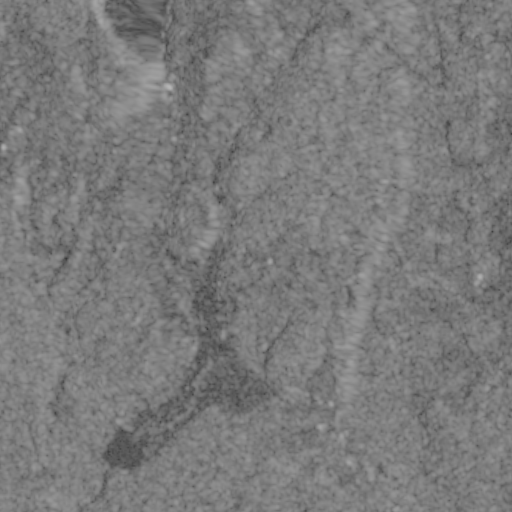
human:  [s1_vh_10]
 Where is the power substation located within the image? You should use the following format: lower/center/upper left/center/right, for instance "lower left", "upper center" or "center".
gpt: The power substation is located in the upper left of the image.
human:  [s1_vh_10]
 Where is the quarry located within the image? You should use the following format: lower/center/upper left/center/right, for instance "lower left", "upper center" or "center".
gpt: The quarry is located in the upper left of the image.
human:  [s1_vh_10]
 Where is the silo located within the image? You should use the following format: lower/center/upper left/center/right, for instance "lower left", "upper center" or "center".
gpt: The silo is located in the lower center of the image.
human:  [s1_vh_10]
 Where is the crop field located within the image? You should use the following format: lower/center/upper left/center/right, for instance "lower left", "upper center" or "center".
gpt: There is no crop field in the image.

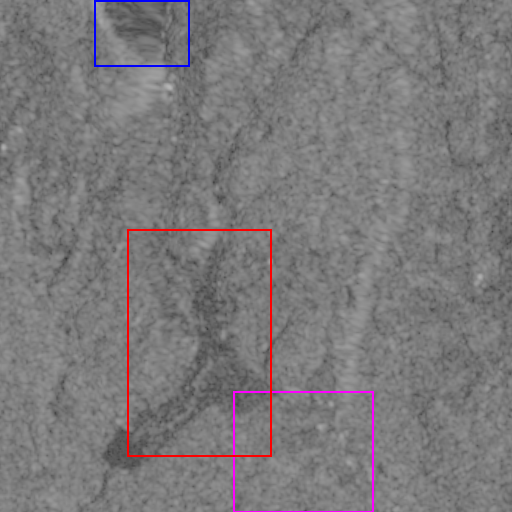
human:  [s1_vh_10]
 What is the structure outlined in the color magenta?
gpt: The structure outlined in magenta is a crop field.
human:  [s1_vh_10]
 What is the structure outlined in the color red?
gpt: The structure outlined in red is a park.
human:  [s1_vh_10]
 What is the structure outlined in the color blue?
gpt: The structure outlined in blue is a quarry.
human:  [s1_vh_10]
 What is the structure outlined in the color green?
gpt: There is no green outline.